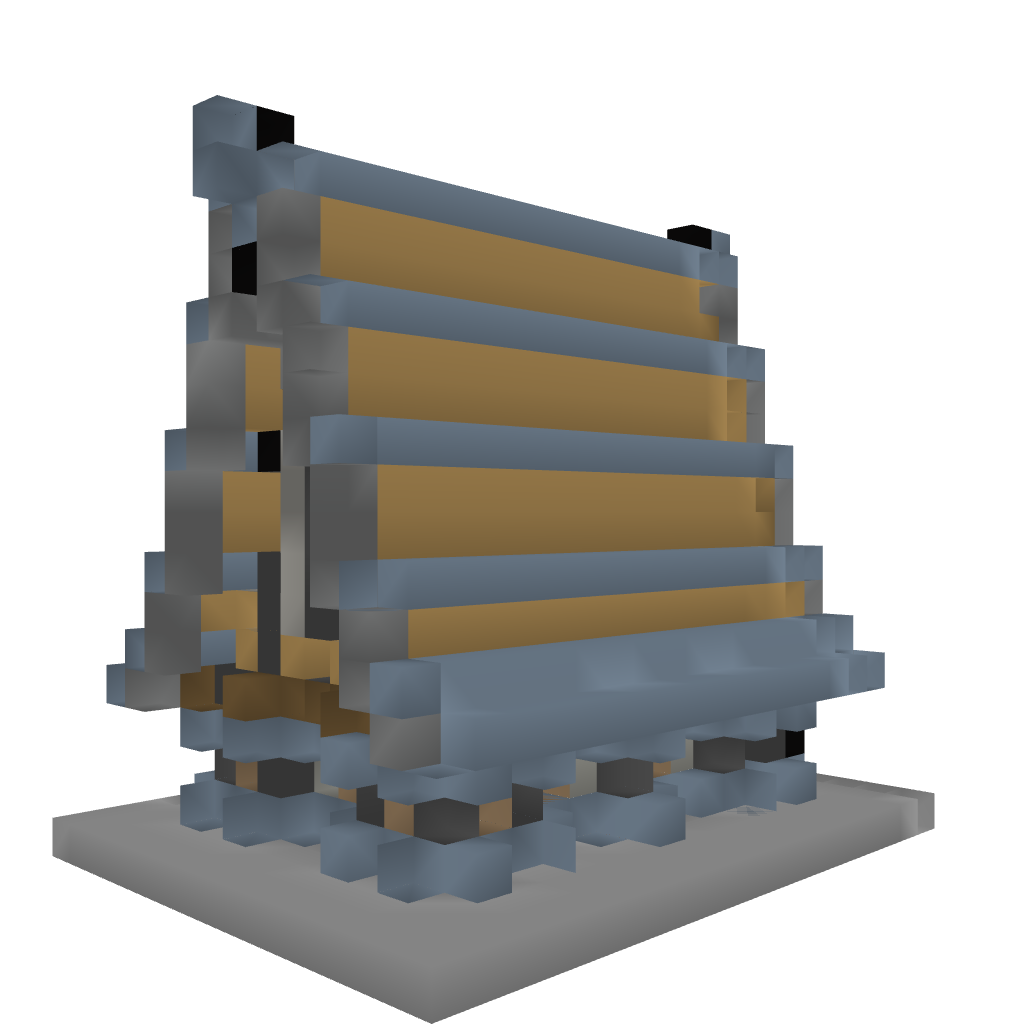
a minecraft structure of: Medieval Little House